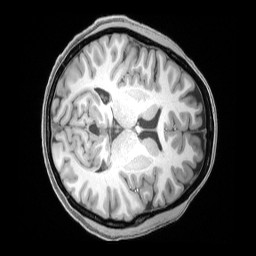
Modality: T1w
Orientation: axial
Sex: female
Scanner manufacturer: siemens
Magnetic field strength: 3 T
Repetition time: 2.4 s
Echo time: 0.00222 s